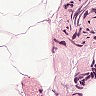
Metastatic tissue present: no